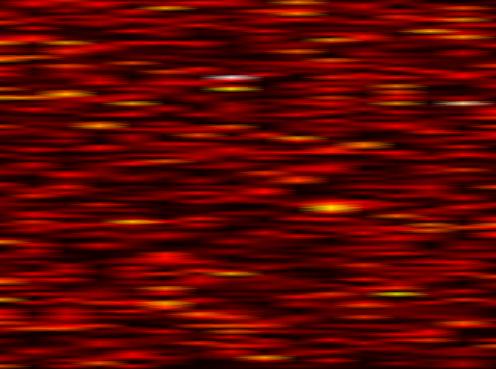
Label: FOFDM